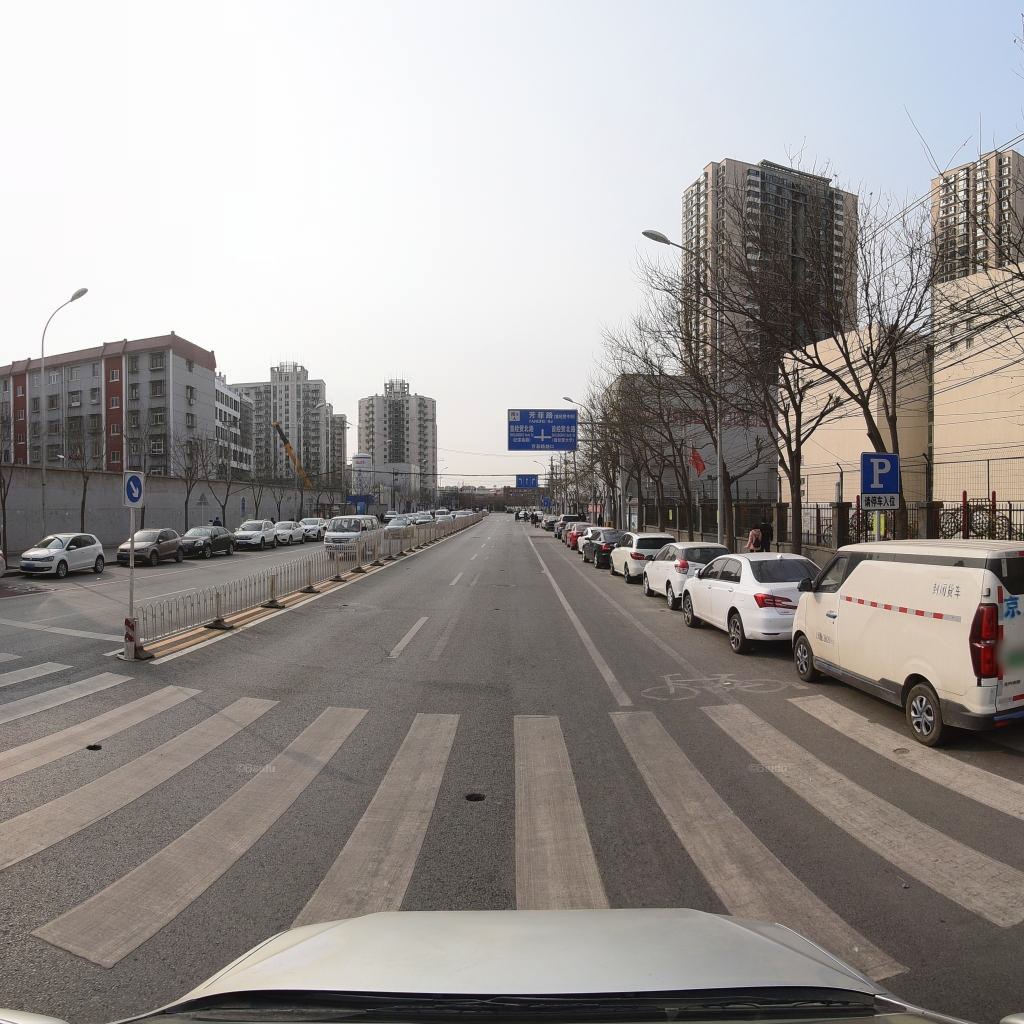
Region: Fengtai
Road damage annotations: longitudinal crack, pothole, manhole cover, pothole